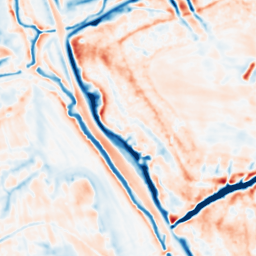
Category: multiscale
Decomposition family: dog_multiscale
Decomposition parameters: sigma_ratio: 1.4
n_scales: 5
base_sigma: 1
Upsampling method: quadratic
Upsampling parameters: scale: 8
Upsampling scale: 8